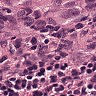
Metastatic tissue present: yes